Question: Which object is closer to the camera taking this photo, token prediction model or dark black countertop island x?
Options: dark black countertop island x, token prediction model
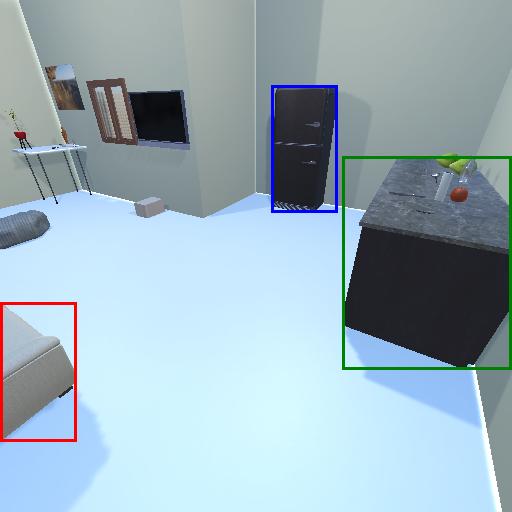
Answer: dark black countertop island x